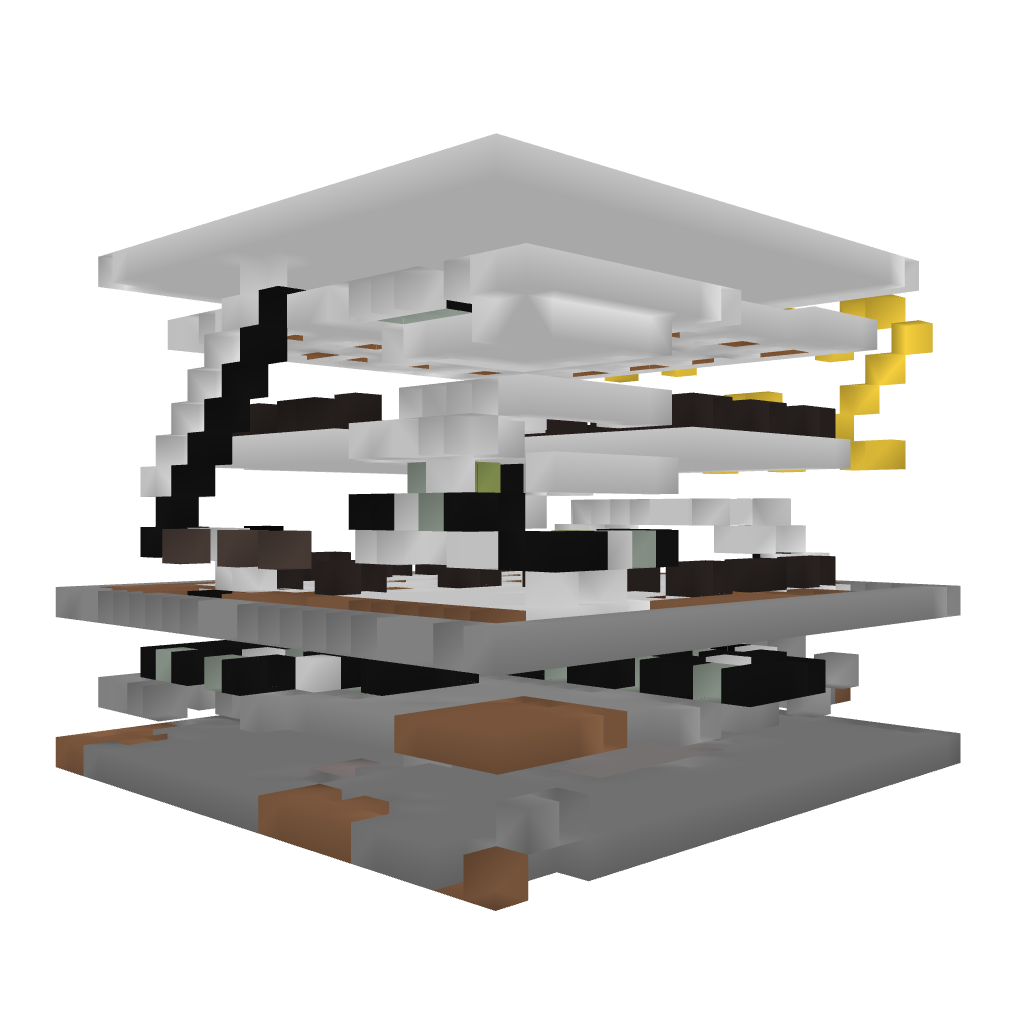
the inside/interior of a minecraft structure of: Redstone Powered Shop.